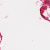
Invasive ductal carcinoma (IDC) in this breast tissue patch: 0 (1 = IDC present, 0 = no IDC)